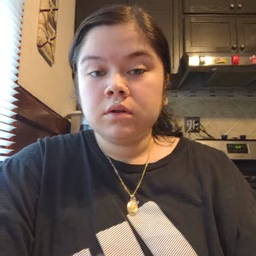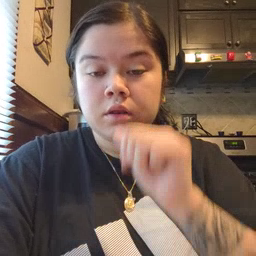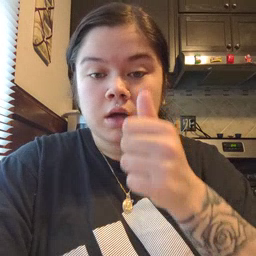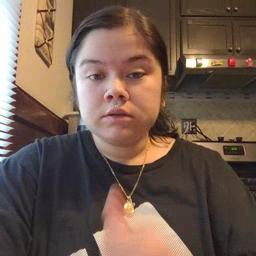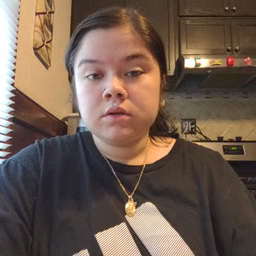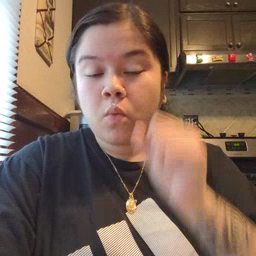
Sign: nuts